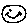
Label: smiley face